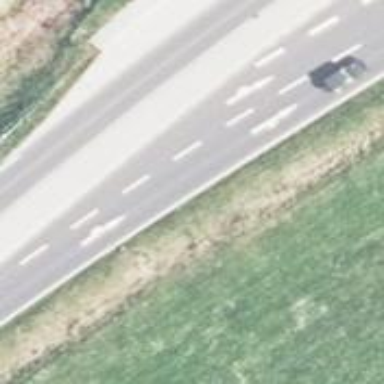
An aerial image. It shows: Asphalt motorway of trunk classification.